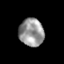
Tissue: skin
Cell type: Epithelial cells
Senescence score: 0.2439
Nuclear area (px): 673
Mean DAPI intensity: 151.377